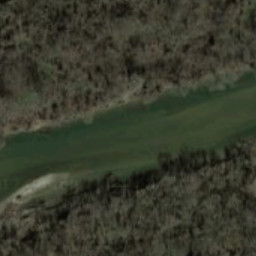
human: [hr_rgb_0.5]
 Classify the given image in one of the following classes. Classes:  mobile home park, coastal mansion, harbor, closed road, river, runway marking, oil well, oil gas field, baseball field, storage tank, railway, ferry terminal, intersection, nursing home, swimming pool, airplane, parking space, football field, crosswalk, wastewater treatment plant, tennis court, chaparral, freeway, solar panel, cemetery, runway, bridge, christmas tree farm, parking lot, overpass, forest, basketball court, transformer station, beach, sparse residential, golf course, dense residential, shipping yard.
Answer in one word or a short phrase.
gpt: river